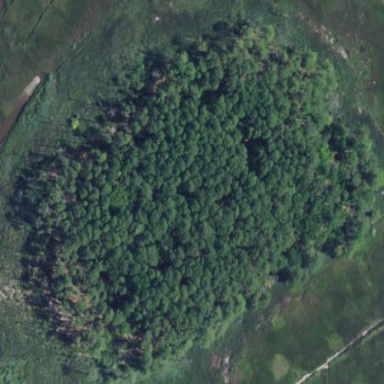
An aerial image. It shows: Serene woodland landscape.